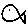
Label: fish